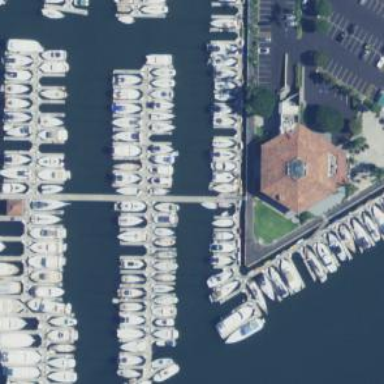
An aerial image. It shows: Man-made pier.